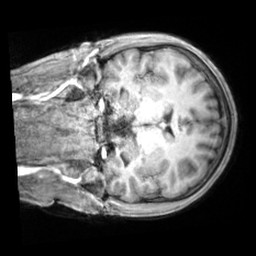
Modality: T1w
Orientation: coronal
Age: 18
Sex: male
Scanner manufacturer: siemens
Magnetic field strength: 3 T
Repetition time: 2.2 s
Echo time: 0.00218 s